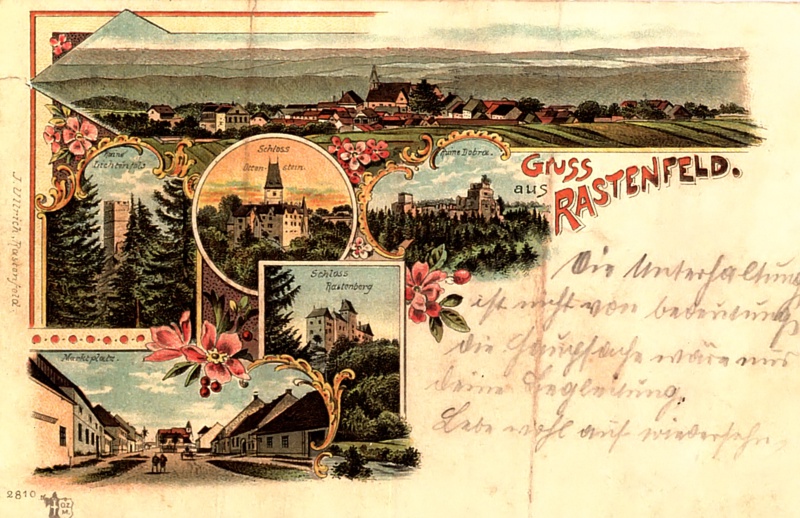
Institution: Gemeindearchiv Rastenfeld
Schlagwörter: blau, himmel, bäume, grün, landschaft, stadt, blume, blumen, bunt, grau, strasse, zeichnung, blüten, dach, gebäude, haus, rot, schloss, weg, felder, horizont, häuser, natur, weite, flachland, kirche, rosa, wald, rund, turm, ranken, schrift, bilder, ort, unterhaltung, berge, dorf, vergilbt, tannen, kaiser, gäste, freizeit, panorama, ruine, burg, urlaub, text, tanne, karte, kiefer, brief, postkarte, kitsch, gruß, handschrift, burgen, handschriftlich, tourismus, ansichtskarte, erholung, stresse, nachricht, kur, grußkarte, landschaften, nostalgie, bildmontage, alte schrift, kurort, typisch, kurrent, sehenswürdigkeiten, oldschool, rastenfeld, colourierte postkarte, alte zeit, burgen und wehren, tastenfeld, 2810, wiener wald, liebe grüße, omas dachboden, sommersportwoche, ausflug in die natur, briefamrke, bildrer, bildrer5, landansicht